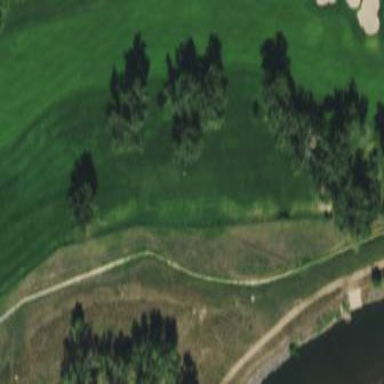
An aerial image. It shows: Golf fairway in the image.